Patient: sex M, age 60
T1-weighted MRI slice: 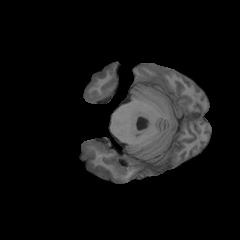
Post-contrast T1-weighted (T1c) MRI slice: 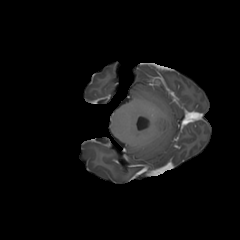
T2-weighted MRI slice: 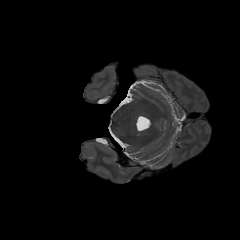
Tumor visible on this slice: no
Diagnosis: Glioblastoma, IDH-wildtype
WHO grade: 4